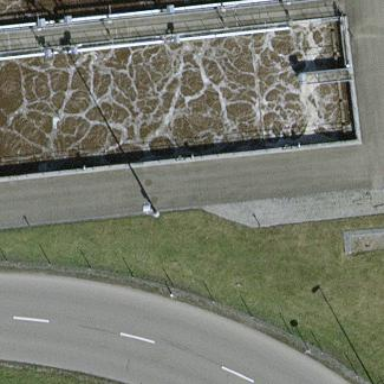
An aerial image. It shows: Reservoir filled with wastewater.